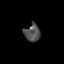
Tissue: skin
Cell type: Epithelial cells
Senescence score: 0.1854
Nuclear area (px): 268
Mean DAPI intensity: 80.963